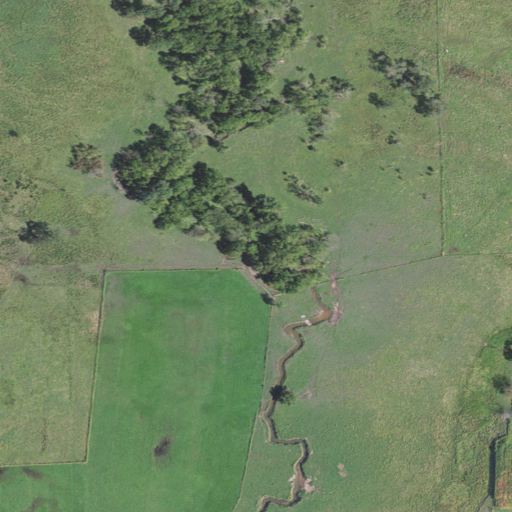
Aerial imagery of valley in Wisconsin named Jacksonville Valley containing pasture, cultivated crops, and woody wetlands